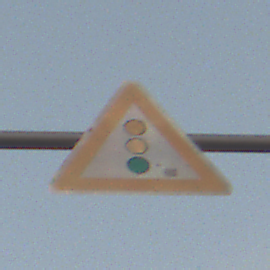
Verkehrszeichen: Lichtzeichenanlage
Umgebung: Outdoor, Nature
Tageszeit: SunriseSunset
Wetter: PartlyCloudy
Licht: Natural
Jahreszeit: NotSpecified
Kontrast: LowContrast